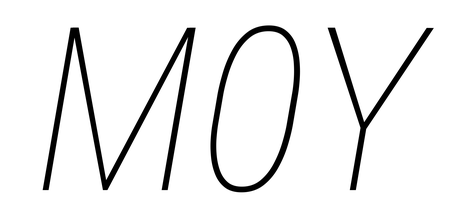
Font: Roboto-Italic_Condensed_Thin_Italic